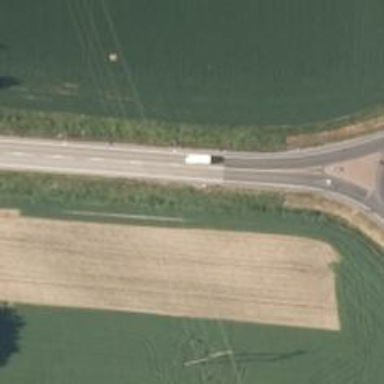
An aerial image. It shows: Asphalt trunk highway.